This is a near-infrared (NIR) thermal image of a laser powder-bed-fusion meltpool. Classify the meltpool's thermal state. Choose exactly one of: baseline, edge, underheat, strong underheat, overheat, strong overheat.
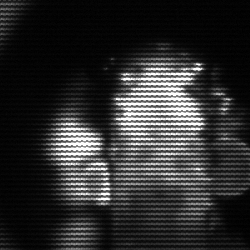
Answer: strong underheat